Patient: sex M, age 85
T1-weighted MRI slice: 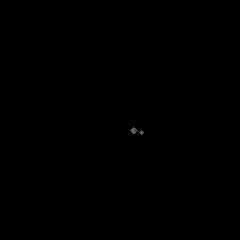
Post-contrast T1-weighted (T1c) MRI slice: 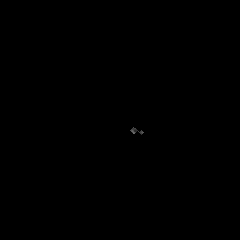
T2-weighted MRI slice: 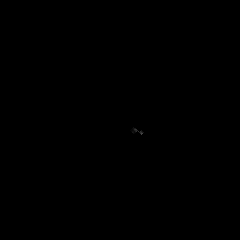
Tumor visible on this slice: no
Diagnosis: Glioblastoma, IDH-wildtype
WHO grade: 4